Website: bh-photo
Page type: customer-info-address
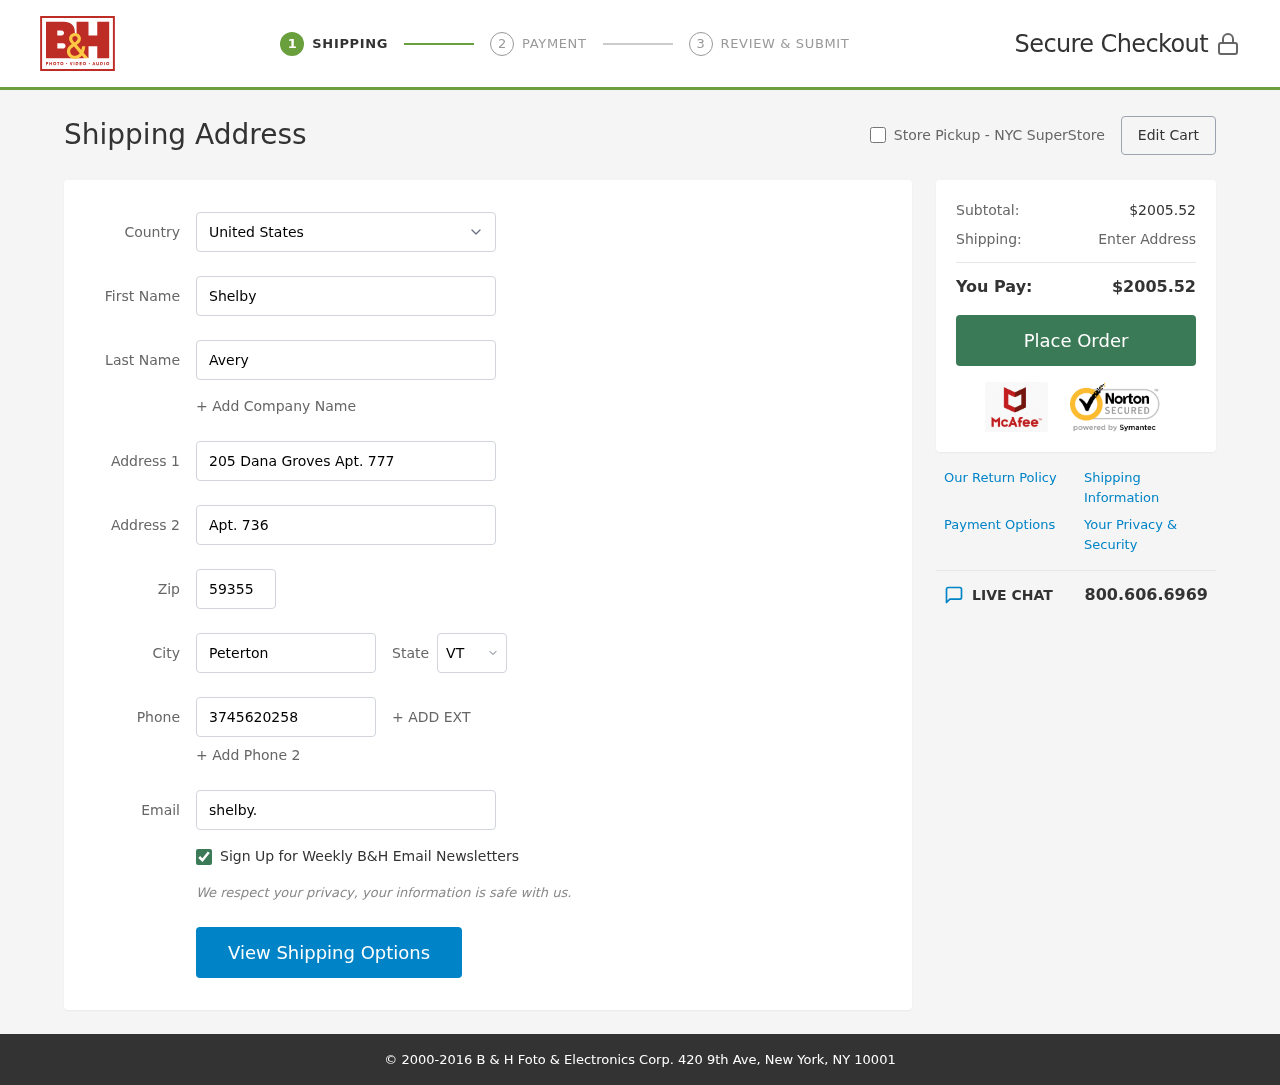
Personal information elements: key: PII_CITY
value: Peterton
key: PII_COUNTRY
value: United States
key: PII_EMAIL
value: shelby.avery@hotmail.com
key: PII_FIRSTNAME
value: Shelby
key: PII_LASTNAME
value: Avery
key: PII_PHONE
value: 3745620258
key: PII_POSTCODE
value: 59355
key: PII_STATE_ABBR
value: VT
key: PII_STREET
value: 205 Dana Groves Apt. 777
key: PII_STREET2
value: Apt. 736
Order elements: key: ORDER_SUBTOTAL
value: $2005.52
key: ORDER_TOTAL
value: $2005.52